Question: I wrote a responsive site where I've multiple 'divs' with same height and width. Here is the screenshot:

There are 4 divs which are of same height and width. However 3rd div isn't proper. Its height isn't same as other 3 'divs'. How can I make height of 3rd 'div' same as other divs?
Here is the code:
'CSS and HTML Code:'
'''
.category1{
width: 100%;
height : 40%;
border-bottom: 1px solid #0067ac;
}
.category2{
width: 100%;
height : 40%;
border-bottom: 1px solid grey;
}
/*#category1{
font-size: 14px;
}*/
.ctgryName1{
color: #0067ac;
font-size: 24px;
font-weight: 500;
font-family: "robotRegular";
}
.ctgryName2{
color: grey;
font-size: 18px;
font-weight: 500;
font-family: "robotRegular";
}
.ctgryIcon1{
background-image: url("../JunosImages/mob/timed-active_icon.png");
background-repeat: no-repeat;
background-size: 100% 100%;
display: block;
height: 18px;
margin-top: 0.7%;
width: 12px;
}
'''
'''
<div class = "category1">
<span class = "ctgryName1">JNCIA - Junos</span>
</div>
<div class = "category1" id="catergory1">
<span class = "ctgryName1">Timed Test</span>
</div>
<div class = "category2">
<span class = "ctgryName2">Timed Tests with items from all topics</span>
<span class = "ctgryIcon1 pull-right"></span>
</div>
<div class = "category1">
<span class = "ctgryName1">Practice Test Topics</span>
</div>
'''
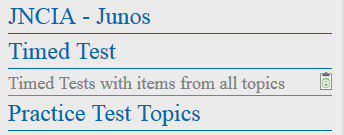
Answer: Have you tried line-height property? Try my solution :)
'''
.category1{
width: 100%;
line-height : 40px;
border-bottom: 1px solid #0067ac;
}
.category2{
width: 100%;
line-height : 40px;
border-bottom: 1px solid grey;
}
#category1{
font-size: 14px;
}
.ctgryName1{
color: #0067ac;
font-size: 24px;
font-weight: 500;
font-family: "robotRegular";
}
.ctgryName2{
color: grey;
font-size: 18px;
font-weight: 500;
font-family: "robotRegular";
}
.ctgryIcon1{
background-image: url("../JunosImages/mob/timed-active_icon.png");
background-repeat: no-repeat;
background-size: 100% 100%;
display: block;
width: 12px;
}
'''
'''
<div class = "category1">
<span class = "ctgryName1">JNCIA - Junos</span>
</div>
<div class = "category1" id="catergory1">
<span class = "ctgryName1">Timed Test</span>
</div>
<div class = "category2">
<span class = "ctgryName2">Timed Tests with items from all topics</span>
<span class = "ctgryIcon1 pull-right"></span>
</div>
<div class = "category1">
<span class = "ctgryName1">Practice Test Topics</span>
</div>
'''